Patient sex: F
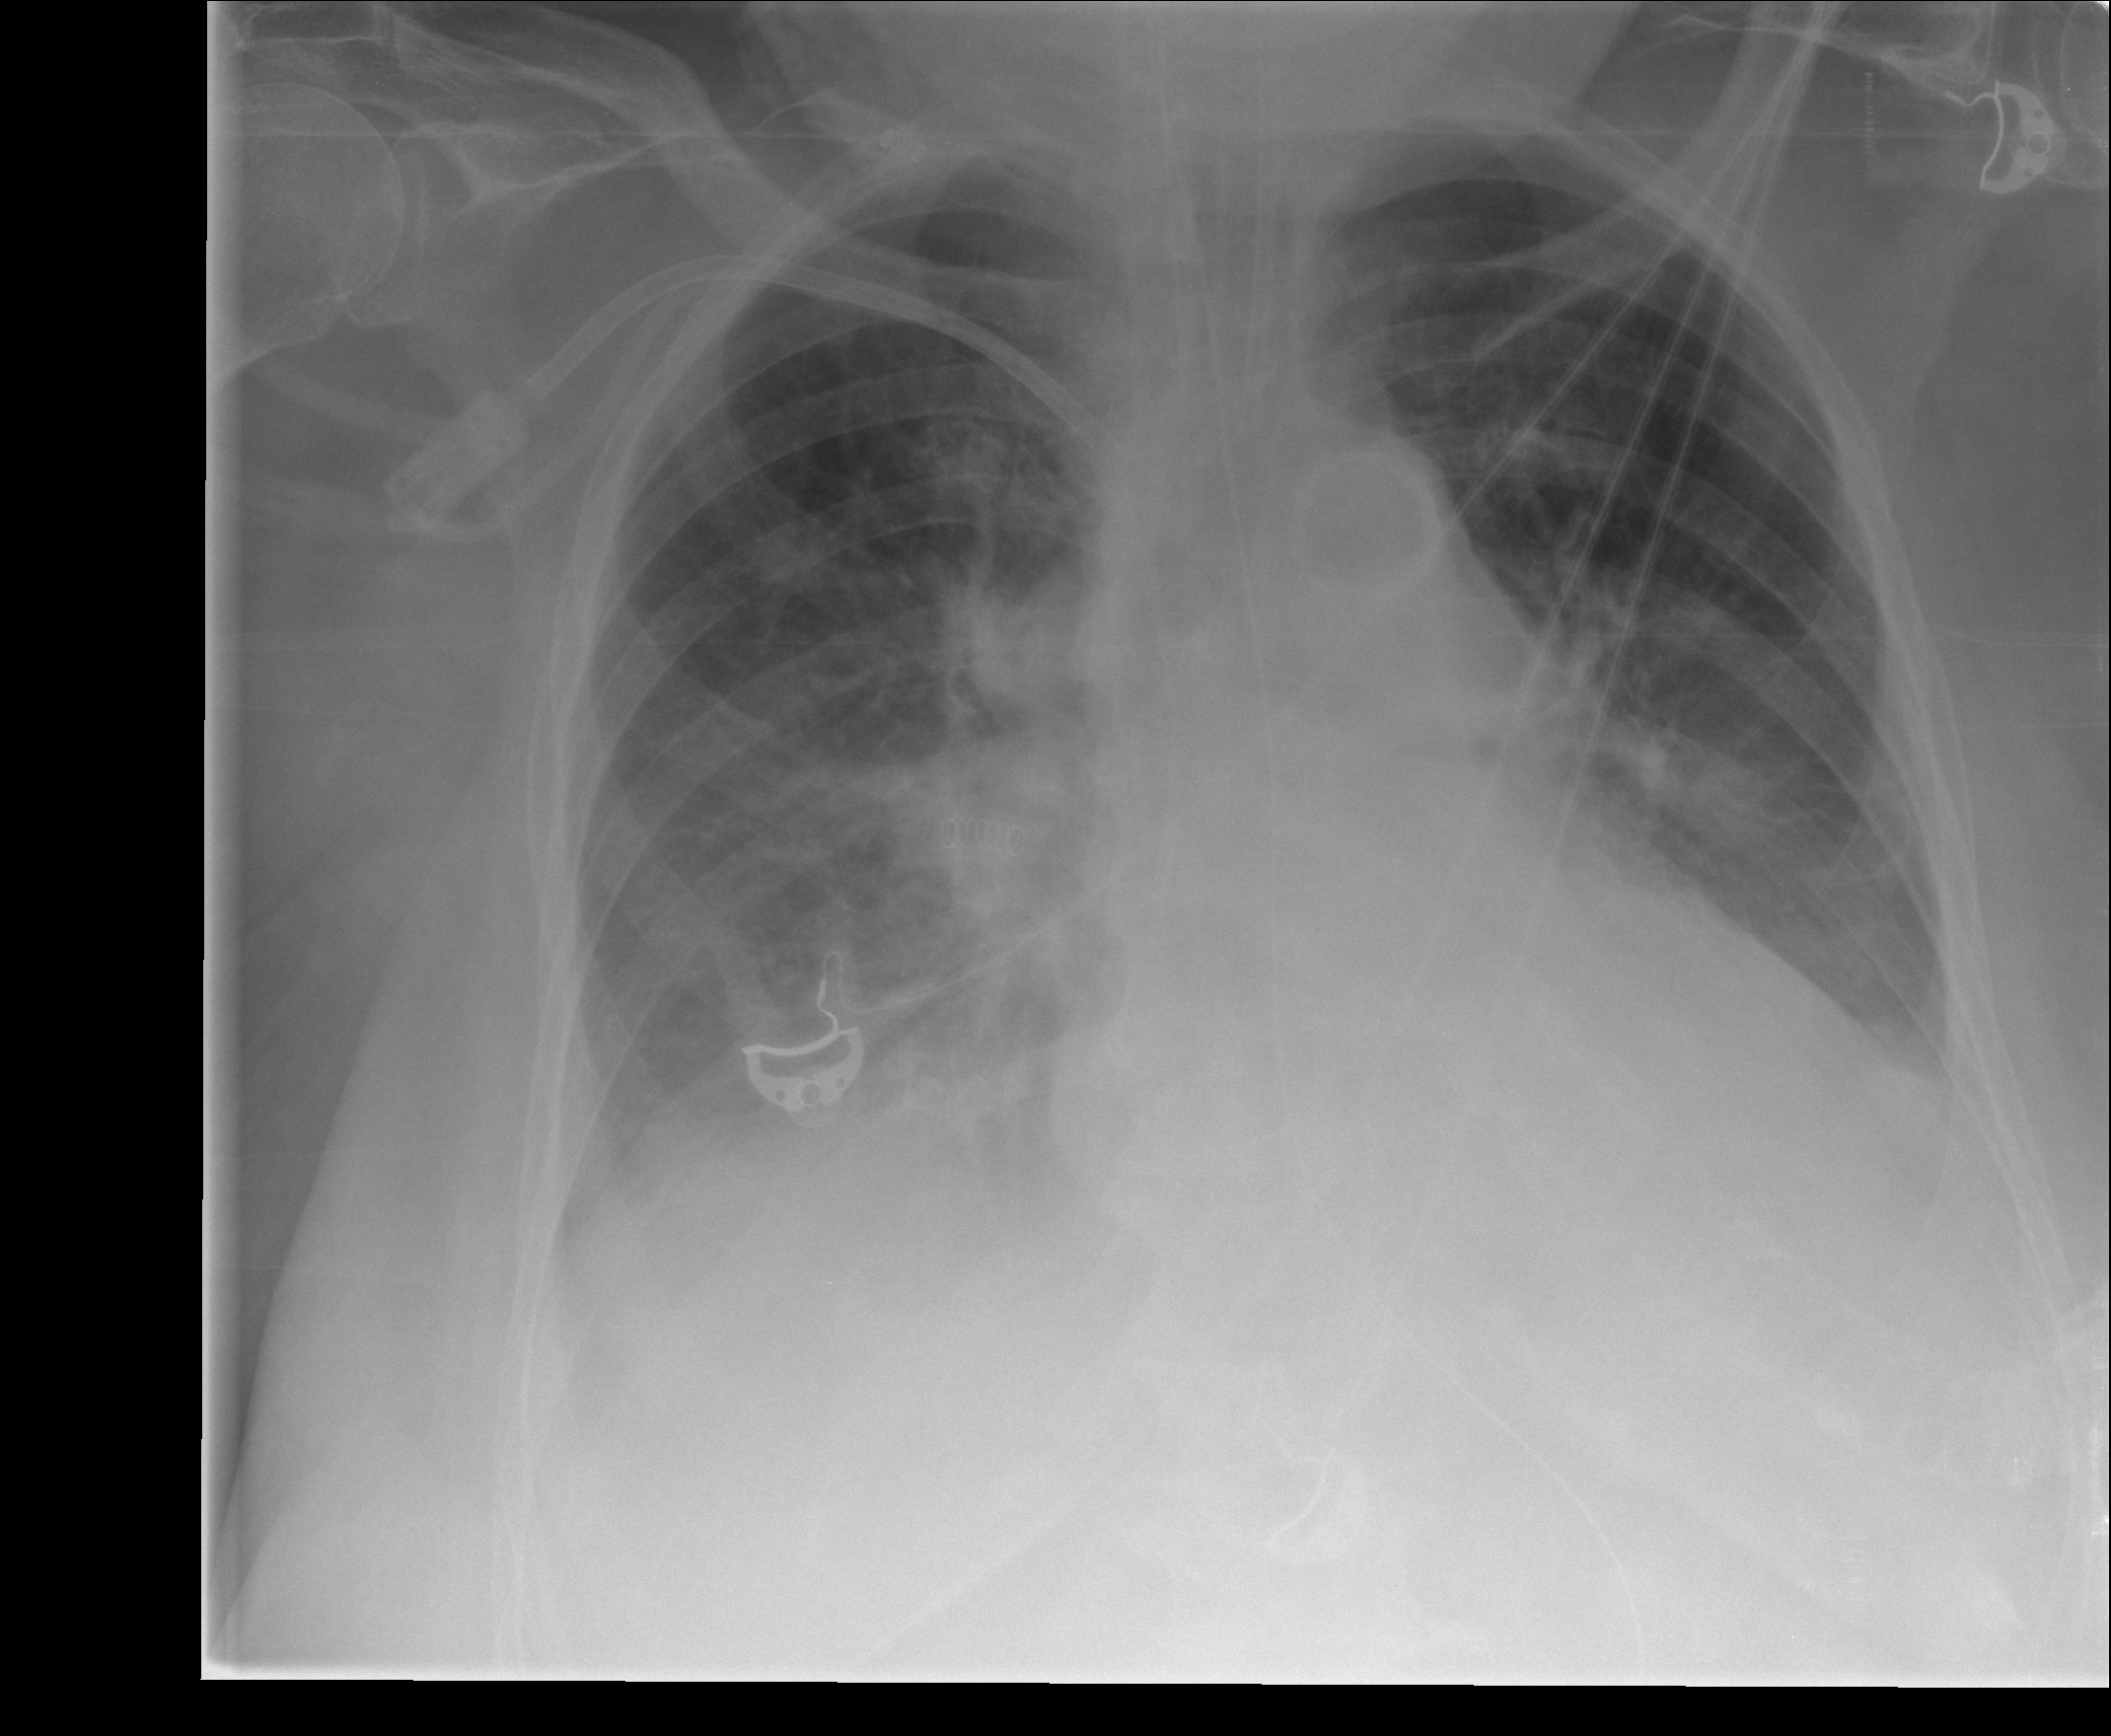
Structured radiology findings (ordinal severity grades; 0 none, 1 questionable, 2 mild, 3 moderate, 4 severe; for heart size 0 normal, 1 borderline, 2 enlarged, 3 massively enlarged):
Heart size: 1
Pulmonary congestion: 2
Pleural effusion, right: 2
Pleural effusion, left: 2
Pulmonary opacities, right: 2
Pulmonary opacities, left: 2
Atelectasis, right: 2
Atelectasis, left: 2